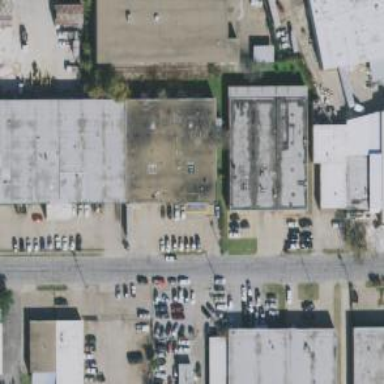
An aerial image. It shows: Warehouse.